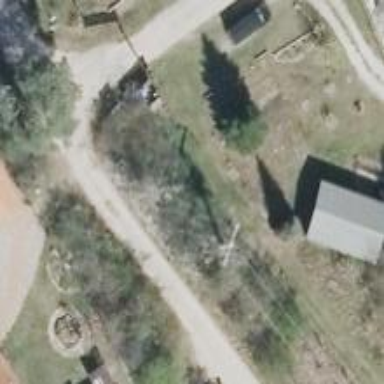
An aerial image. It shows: Power pole.